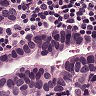
Metastatic tissue present: yes